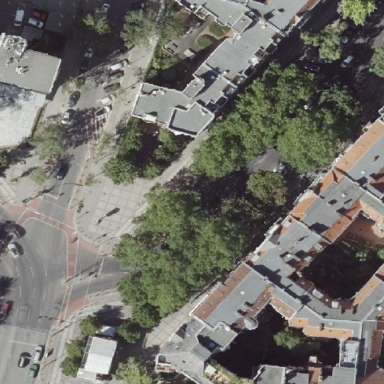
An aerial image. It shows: Footway with paving stones.